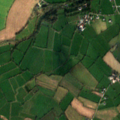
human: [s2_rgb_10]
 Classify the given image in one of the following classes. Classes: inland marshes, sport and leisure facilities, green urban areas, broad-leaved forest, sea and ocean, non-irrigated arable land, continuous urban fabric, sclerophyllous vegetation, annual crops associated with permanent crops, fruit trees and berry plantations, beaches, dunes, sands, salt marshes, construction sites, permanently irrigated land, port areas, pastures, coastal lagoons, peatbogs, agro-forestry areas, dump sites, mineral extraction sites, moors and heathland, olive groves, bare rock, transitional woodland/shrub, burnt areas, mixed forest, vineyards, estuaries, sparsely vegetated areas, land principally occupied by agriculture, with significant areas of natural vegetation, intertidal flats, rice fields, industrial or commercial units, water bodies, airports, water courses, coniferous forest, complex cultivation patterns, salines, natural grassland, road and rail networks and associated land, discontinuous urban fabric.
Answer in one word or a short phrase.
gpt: non-irrigated arable land, pastures